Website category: movie
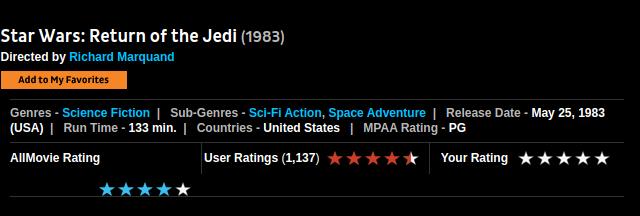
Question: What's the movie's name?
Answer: Star Wars: Return of the Jedi

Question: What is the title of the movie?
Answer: Star Wars: Return of the Jedi

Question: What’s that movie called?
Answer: Star Wars: Return of the Jedi

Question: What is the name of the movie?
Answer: Star Wars: Return of the Jedi

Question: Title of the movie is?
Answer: Star Wars: Return of the Jedi

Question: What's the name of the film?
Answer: Star Wars: Return of the Jedi

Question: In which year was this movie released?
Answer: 1983

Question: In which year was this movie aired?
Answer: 1983

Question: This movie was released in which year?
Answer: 1983

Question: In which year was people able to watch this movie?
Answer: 1983

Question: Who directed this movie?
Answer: Richard Marquand

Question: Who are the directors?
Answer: Richard Marquand

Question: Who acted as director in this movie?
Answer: Richard Marquand

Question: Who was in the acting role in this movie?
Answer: Richard Marquand

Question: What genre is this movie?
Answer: Science Fiction

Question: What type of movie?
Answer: Science Fiction

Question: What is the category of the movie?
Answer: Science Fiction

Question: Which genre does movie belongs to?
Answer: Science Fiction

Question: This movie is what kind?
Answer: Science Fiction

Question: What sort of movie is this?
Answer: Science Fiction

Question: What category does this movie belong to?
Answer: Science Fiction

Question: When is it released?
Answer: May 25, 1983 (USA)

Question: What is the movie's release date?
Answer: May 25, 1983 (USA)

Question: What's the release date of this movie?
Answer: May 25, 1983 (USA)

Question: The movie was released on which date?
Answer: May 25, 1983 (USA)

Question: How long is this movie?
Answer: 133 min.

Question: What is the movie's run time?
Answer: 133 min.

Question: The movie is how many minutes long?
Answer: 133 min.

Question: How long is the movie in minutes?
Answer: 133 min.

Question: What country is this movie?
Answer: United States

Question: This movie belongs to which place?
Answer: United States

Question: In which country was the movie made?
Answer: United States

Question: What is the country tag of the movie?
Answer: United States

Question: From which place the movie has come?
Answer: United States